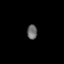
Tissue: lung
Cell type: Epithelial cells
Senescence score: 0.1742
Nuclear area (px): 144
Mean DAPI intensity: 106.035